Question: I am using the following code for Pi approximation, using the rejection sampling method.
'''
% DISPLAY A CIRCLE INSCRIBED IN A SQUARE
figure;
a = 0:.01:2*pi;
x = cos(a); y = sin(a);
hold on
plot(x,y,'k','Linewidth',2)
t = text(0.5, 0.05,'r');
l = line([0 1],[0 0],'Linewidth',2);
axis equal
box on
xlim([-1 1])
ylim([-1 1])
title('Unit Circle Inscribed in a Square')
pause;
rand('seed',12345)
randn('seed',12345)
delete(l); delete(t);
% DRAW SAMPLES FROM PROPOSAL DISTRIBUTION
samples = 2*rand(2,100000) - 1;
% REJECTION
reject = sum(samples.^2) > 1;
% DISPLAY REJECTION CRITERION
scatter(samples(1,~reject),samples(2,~reject),'b.')
scatter(samples(1,reject),samples(2,reject),'rx')
hold off
xlim([-1 1])
ylim([-1 1])
'''
The expected result should be a blue circle inside of a red square. When I run the code the red point for building the square are displayed, but the blue point not.
The expected result should be as the picture found at this <URL>
But I get the following result:

Does anybody know what I can possibly do in order to visualize the blue points as well? Thanks in advance.
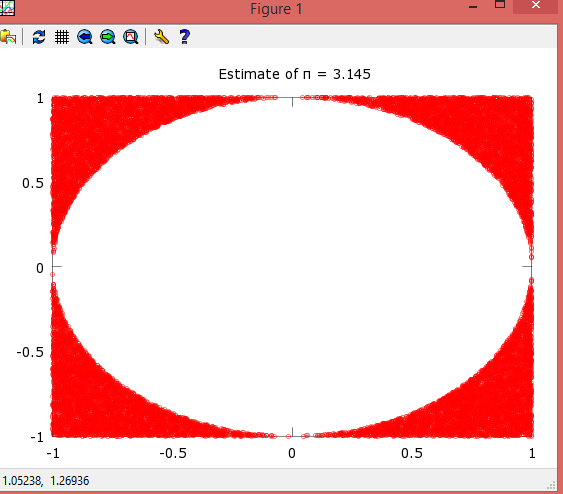
Answer: The 'scatter' function is probably <URL> for such huge number of points. Try this instead:
'''
t = 0:.01:2*pi;
x = cos(t); y = sin(t);
samples = 2*rand(2,100000) - 1;
reject = sum(samples.^2) > 1;
props = {'LineStyle','none', 'Marker','.', 'MarkerSize',1};
line(x, y, 'Color','k', 'LineWidth',2)
line(samples(1,~reject), samples(2,~reject), props{:}, 'Color','b')
line(samples(1,reject), samples(2,reject), props{:}, 'Color','r')
axis equal; axis([-1 1 -1 1])
box on
'''